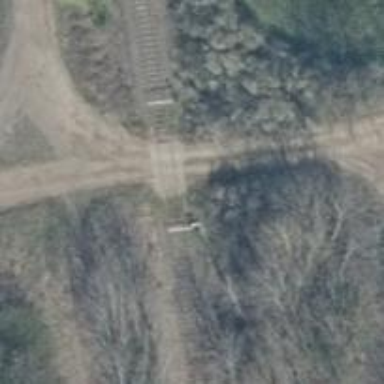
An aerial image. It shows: Uncontrolled level crossing for railway.